Current action and preconditions to check: trajectory_clear

Your task: For each precondition in the list above, predict whether it will hold at this action.

Consider the current scene as observed from the mobile robot's camera, and analyze the predicted future states of all dynamic agents (e.g., people, animals, vehicles, or any moving entities) within the NEXT SECOND.

IMPORTANT: Only answer "very likely" if you are absolutely certain—based on strong, clear evidence—that a dynamic agent will violate the precondition in the predicted future state. Do NOT answer "very likely" for unlikely, ambiguous, or low-probability risks.

Ask yourself for each precondition: Is there a high probability, with clear and convincing evidence, that the predicted future states of any dynamic agent will interfere with the predicted future state of the currently executing action within the NEXT SECOND, causing that precondition to fail?

Assess the risk level based on these predictions. Use "likely" or "very likely" if motions create a clear risk of interference.

Use "neutral" or "improbable" if agents are nearby but their predicted paths are clearly diverging or non-conflicting.

Failure Risk Categories: "very improbable", "improbable", "neutral", "likely", "very likely"

Answer Format: Output ONLY the probability_of_failure value from these categories: "very improbable", "improbable", "neutral", "likely", "very likely"

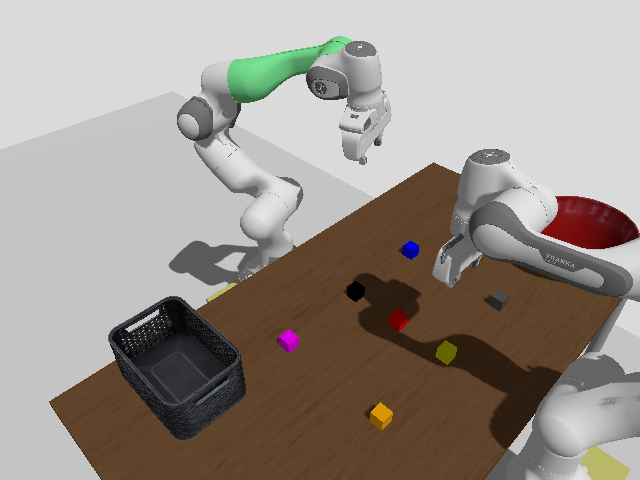

Answer: very improbable